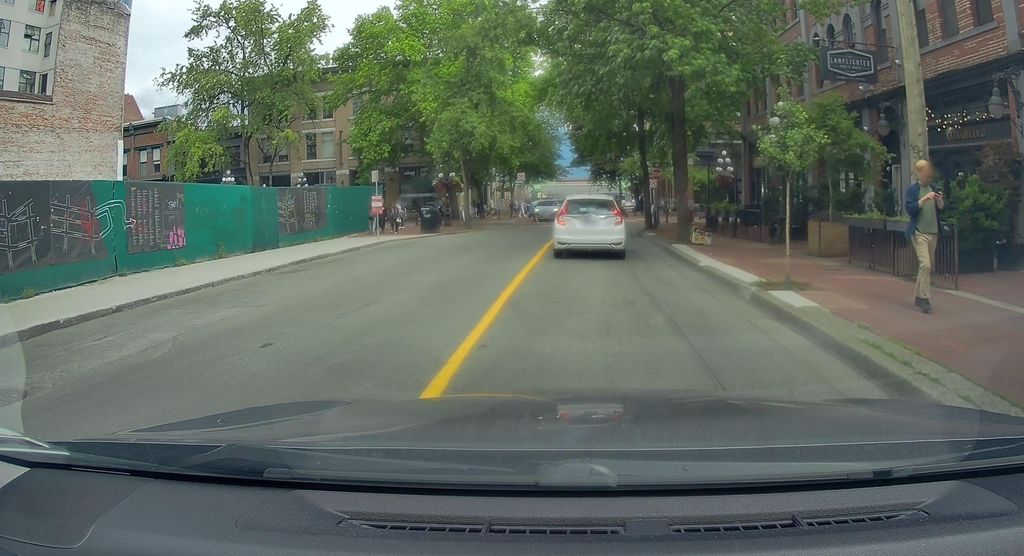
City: vancouver